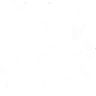
Metastatic tissue present: no